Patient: sex F, age 37
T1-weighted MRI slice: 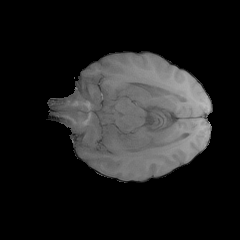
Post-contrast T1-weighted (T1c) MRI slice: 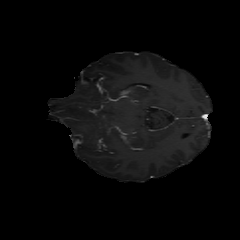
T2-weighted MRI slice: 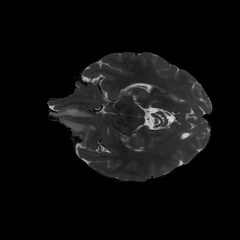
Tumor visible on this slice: yes
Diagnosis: Glioblastoma, IDH-wildtype
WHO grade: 4